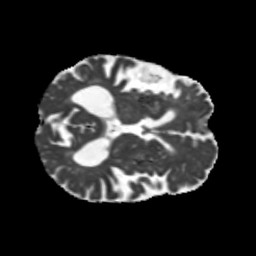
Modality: MD
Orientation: axial
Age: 69
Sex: male
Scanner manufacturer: siemens
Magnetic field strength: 3 T
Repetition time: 5.25 s
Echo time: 0.08 s